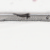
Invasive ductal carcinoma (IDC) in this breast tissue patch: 0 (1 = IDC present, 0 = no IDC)